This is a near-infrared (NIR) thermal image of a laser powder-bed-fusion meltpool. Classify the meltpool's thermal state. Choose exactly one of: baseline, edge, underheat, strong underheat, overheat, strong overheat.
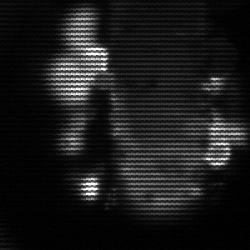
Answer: strong underheat